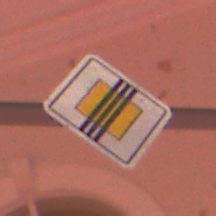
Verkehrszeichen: EndeVorfahrtsstrasse
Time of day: Night
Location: Outdoor (Urban)
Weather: Overcast
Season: Winter
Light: Artificial